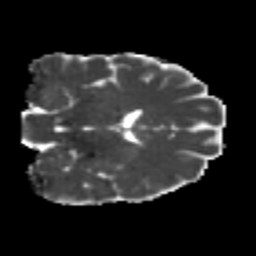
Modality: MD
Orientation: coronal
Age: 22
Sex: male
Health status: healthy
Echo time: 0.074 s